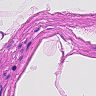
Metastatic tissue present: no